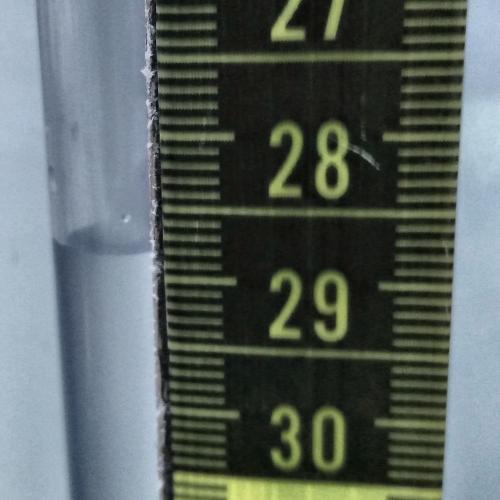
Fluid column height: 28.8 cm